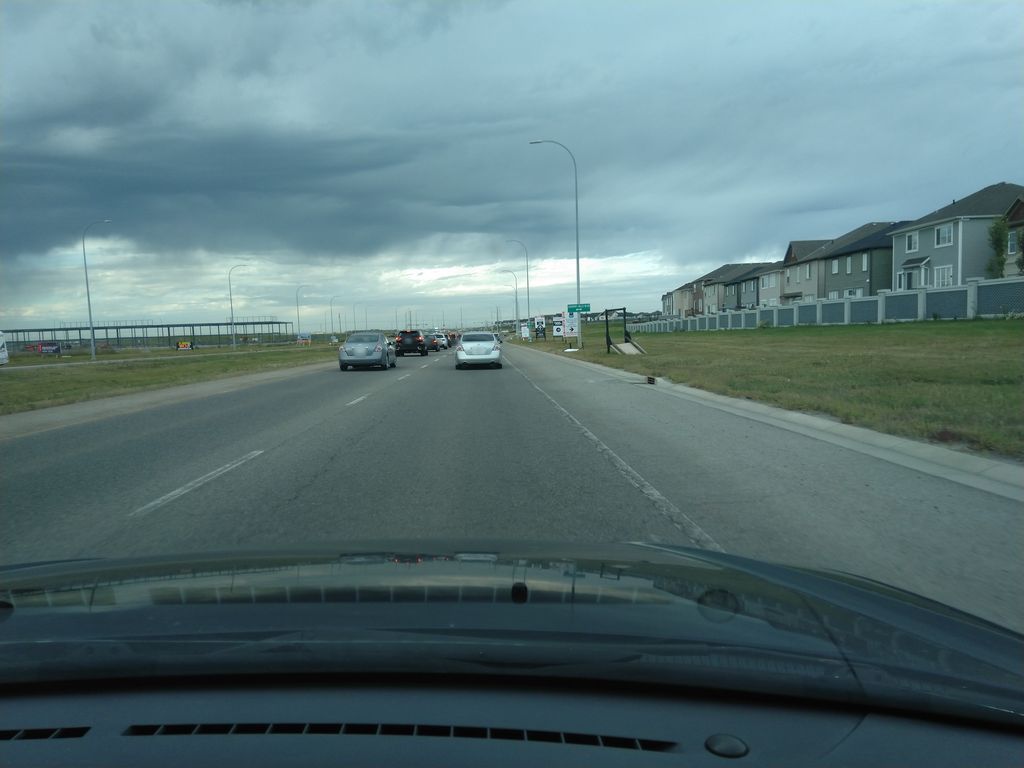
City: calgary